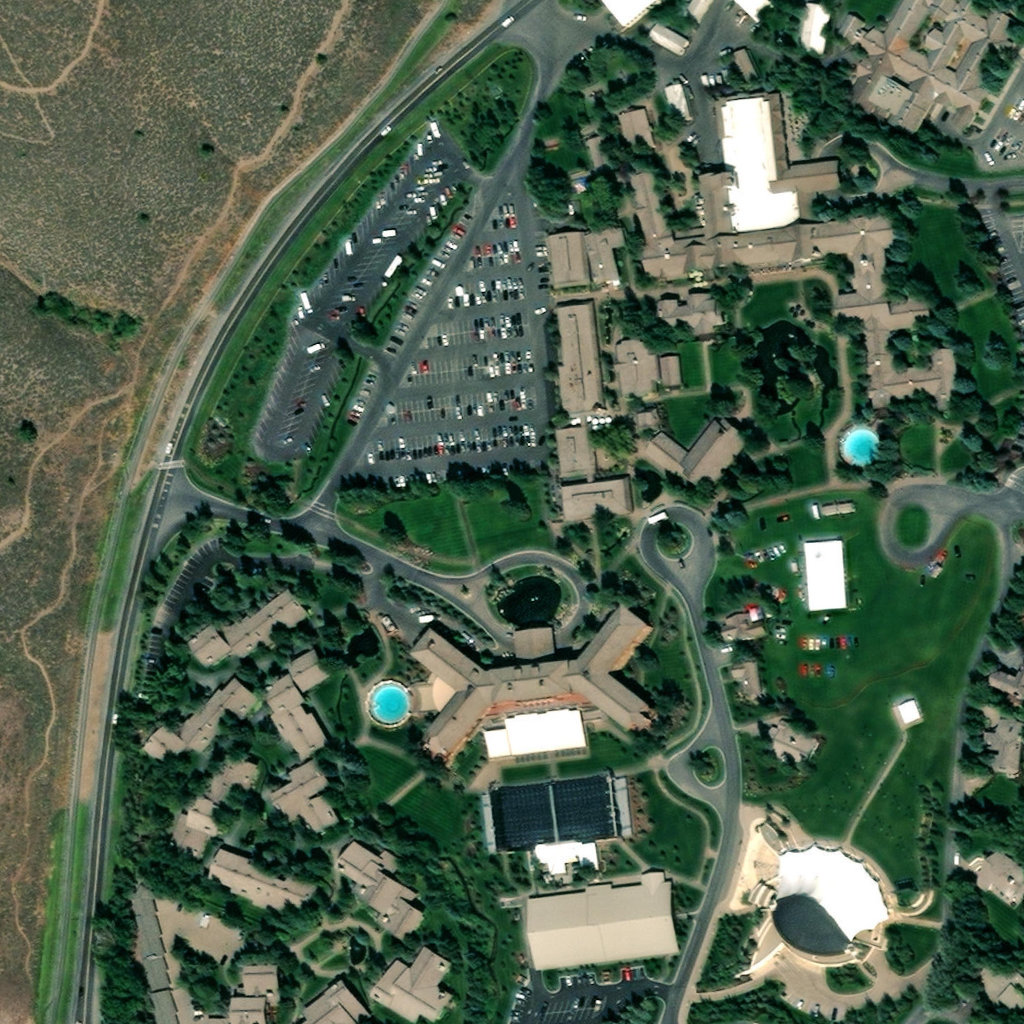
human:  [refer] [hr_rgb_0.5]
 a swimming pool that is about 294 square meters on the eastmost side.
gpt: <box>[[81, 40, 87, 46, 0]]</box>

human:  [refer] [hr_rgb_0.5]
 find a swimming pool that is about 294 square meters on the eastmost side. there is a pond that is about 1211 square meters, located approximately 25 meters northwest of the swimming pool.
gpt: <box>[[81, 40, 87, 46, 0]]</box>

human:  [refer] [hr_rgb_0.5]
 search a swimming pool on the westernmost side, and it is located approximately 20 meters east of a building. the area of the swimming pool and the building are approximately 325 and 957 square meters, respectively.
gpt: <box>[[35, 65, 40, 71, 0]]</box>